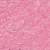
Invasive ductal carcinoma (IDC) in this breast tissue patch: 0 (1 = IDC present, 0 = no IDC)